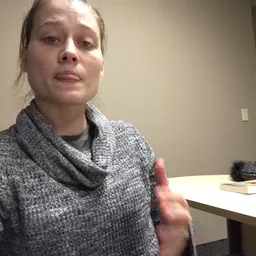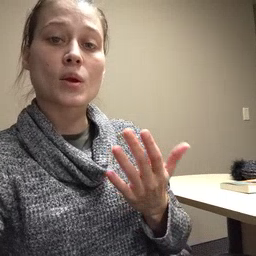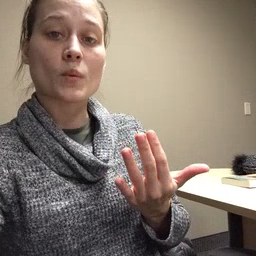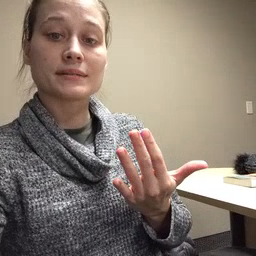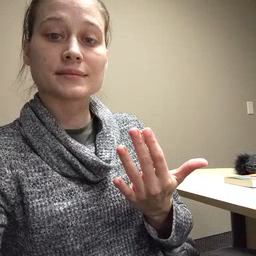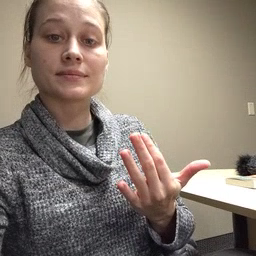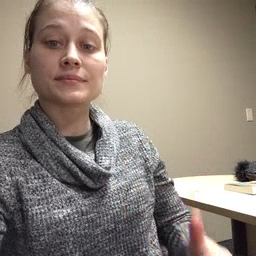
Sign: wait